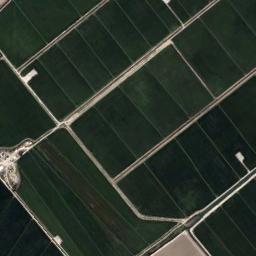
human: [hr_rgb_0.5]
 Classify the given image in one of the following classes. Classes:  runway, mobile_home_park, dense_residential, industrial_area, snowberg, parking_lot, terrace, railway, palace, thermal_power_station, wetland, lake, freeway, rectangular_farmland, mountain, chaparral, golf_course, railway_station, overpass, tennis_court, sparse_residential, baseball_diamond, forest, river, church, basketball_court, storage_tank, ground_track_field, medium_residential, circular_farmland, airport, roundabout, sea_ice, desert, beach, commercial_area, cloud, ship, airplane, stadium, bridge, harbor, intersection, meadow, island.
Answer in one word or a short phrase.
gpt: rectangular_farmland